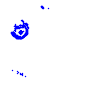
Particle: electron